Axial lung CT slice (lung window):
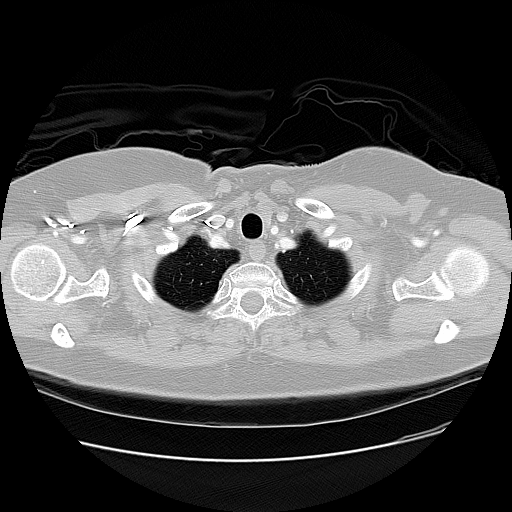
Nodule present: no